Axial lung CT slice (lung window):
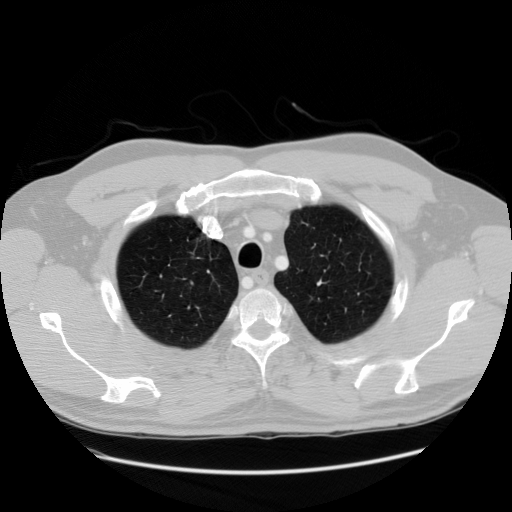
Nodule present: no